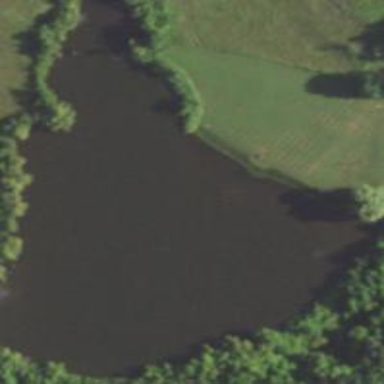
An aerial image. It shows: Pond with natural water.